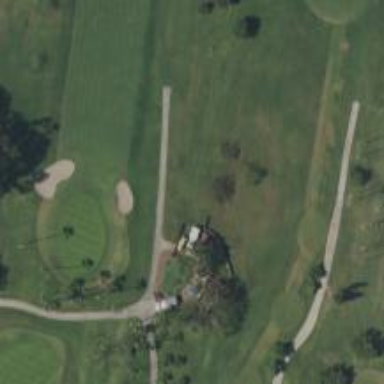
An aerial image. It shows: Path for golf carts.